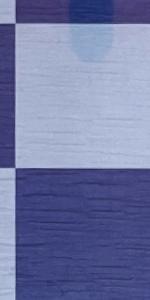
Label: Empty